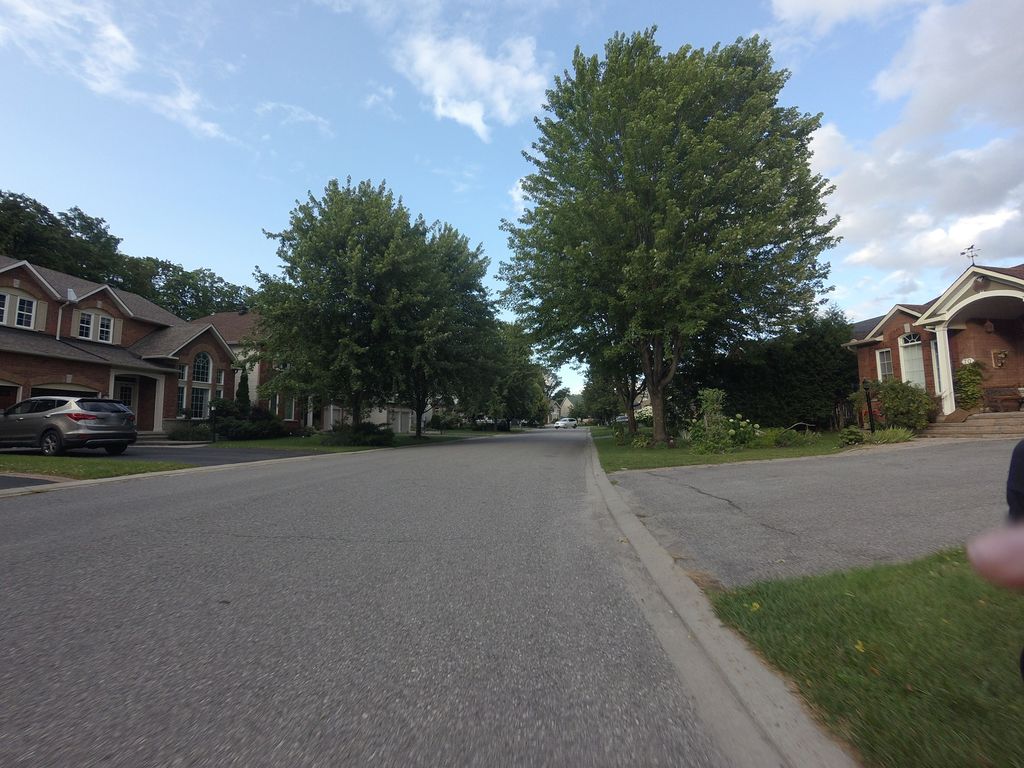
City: ottawa-gatineau